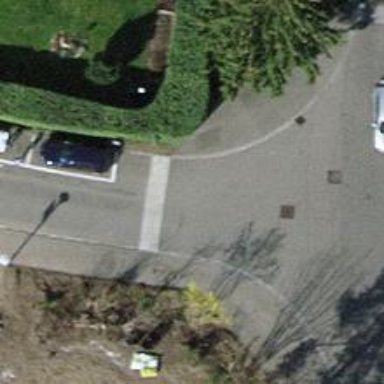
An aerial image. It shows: Bump for traffic calming.